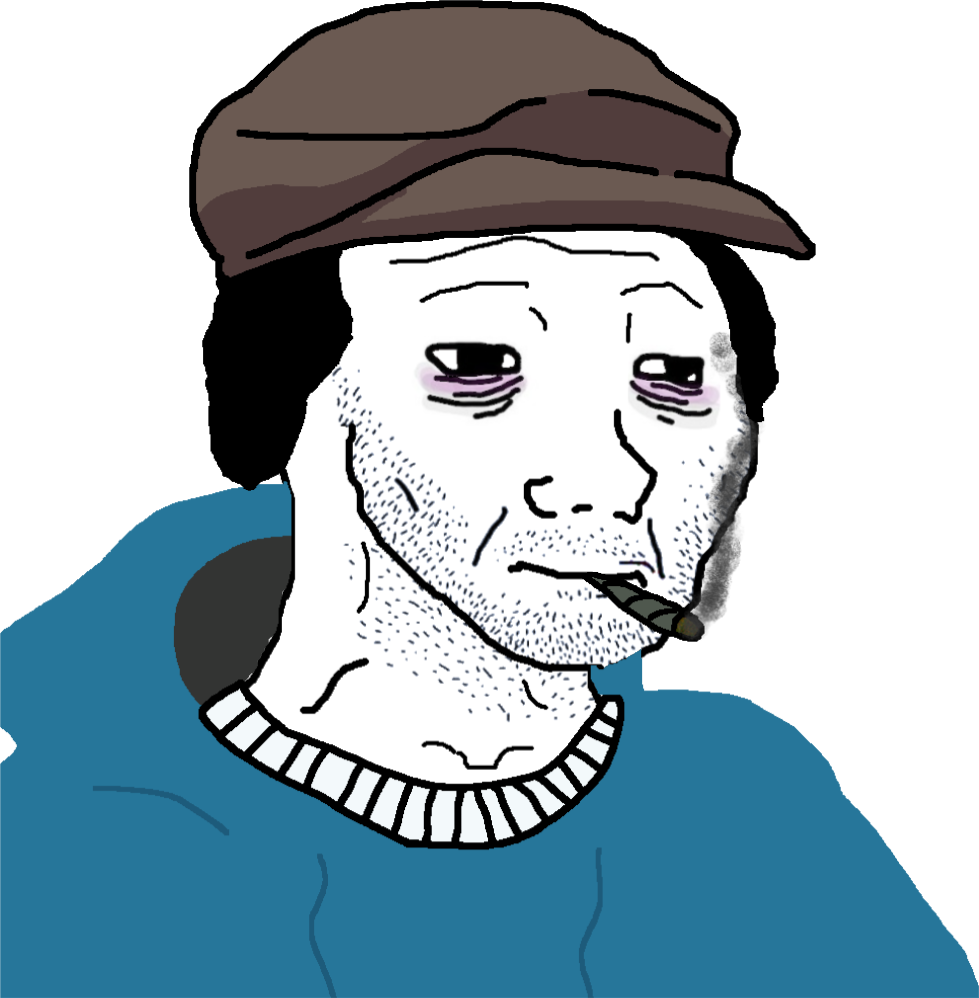
Label: 5_Doomer